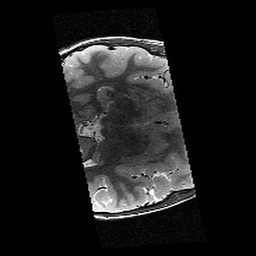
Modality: T2w
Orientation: axial
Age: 12
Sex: female
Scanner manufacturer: siemens
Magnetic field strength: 3 T
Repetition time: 9.23 s
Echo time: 0.067 s